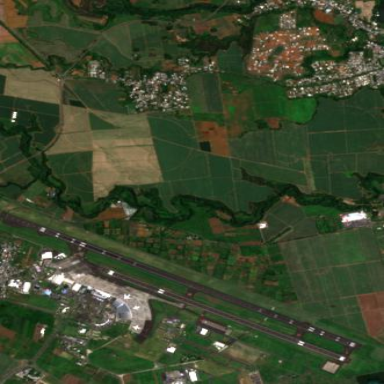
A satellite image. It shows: International airport classified as aerodrome with international status.